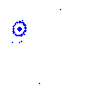
Particle: kaon